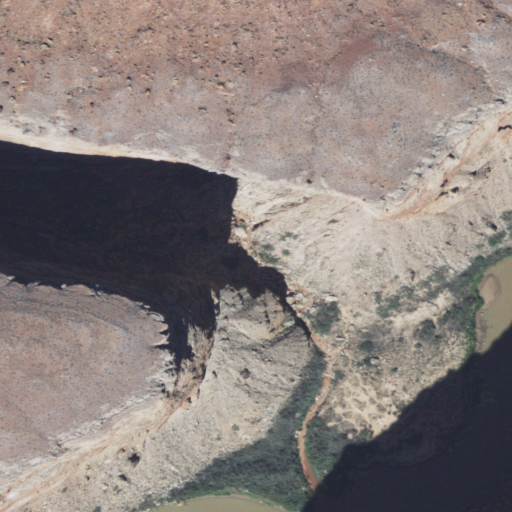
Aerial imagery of valley in Arizona named Buck Farm Canyon containing shrub, barren land, open water, grassland, woody wetlands, and herbaceous wetlands